Field crop: maize
Growth stage: 1
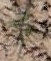
Species: salsola